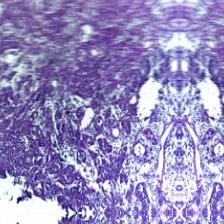
Diagnosis: OSCC